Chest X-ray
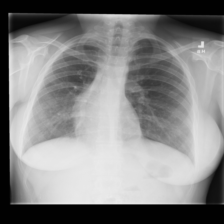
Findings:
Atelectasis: negative
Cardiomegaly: negative
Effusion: negative
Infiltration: negative
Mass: negative
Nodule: negative
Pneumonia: negative
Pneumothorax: negative
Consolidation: negative
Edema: negative
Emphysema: negative
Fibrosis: negative
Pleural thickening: negative
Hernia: negative